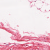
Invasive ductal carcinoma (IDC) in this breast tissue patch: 0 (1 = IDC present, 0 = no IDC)